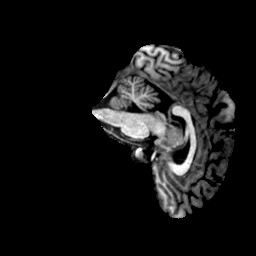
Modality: T1w
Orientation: sagittal
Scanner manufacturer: ge
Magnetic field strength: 3 T
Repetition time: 0.00766 s
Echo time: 0.003476 s